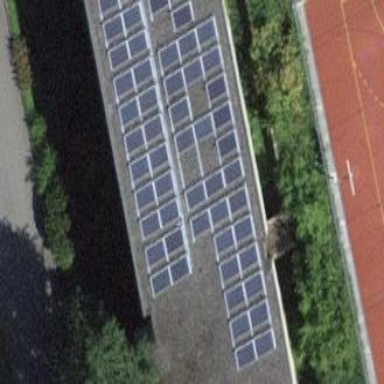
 consisting of solar photovoltaic panels."